Aerial crown-view tile of a tropical tree (Barro Colorado Island, Panama), acquired 20241014:
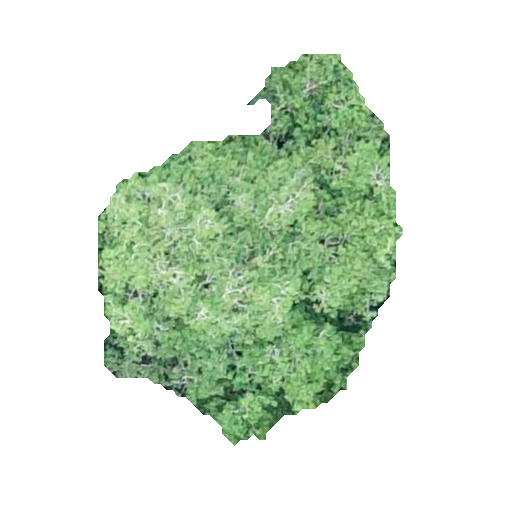
Species: Guapira myrtiflora
GBIF accepted scientific name: Guapira myrtiflora
Crown area: 122.033 m²